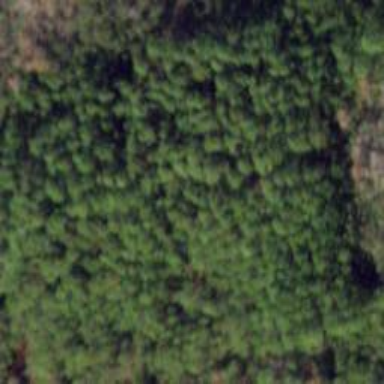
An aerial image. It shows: Forest area predominantly covered with needle-leaved trees.